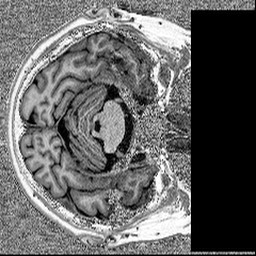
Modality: MP2RAGE
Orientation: axial
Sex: male